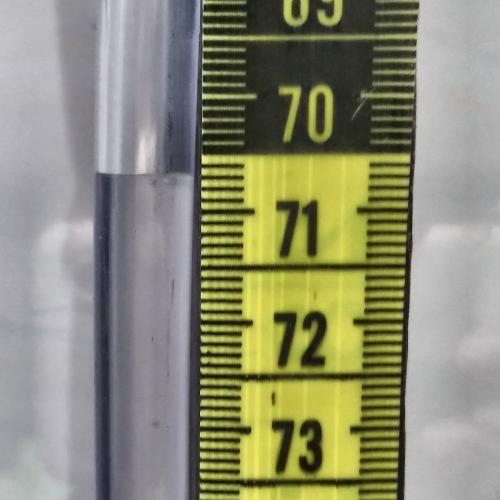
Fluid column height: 70.7 cm